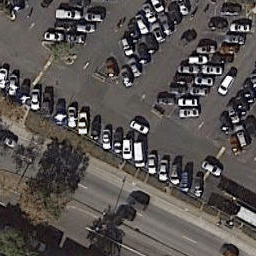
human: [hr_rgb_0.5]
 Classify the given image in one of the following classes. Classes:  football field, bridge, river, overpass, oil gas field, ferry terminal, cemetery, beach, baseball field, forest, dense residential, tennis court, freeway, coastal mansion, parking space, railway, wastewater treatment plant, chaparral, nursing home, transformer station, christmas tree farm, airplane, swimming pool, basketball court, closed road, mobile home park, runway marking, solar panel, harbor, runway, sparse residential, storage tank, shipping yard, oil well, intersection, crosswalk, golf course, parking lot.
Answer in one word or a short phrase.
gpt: parking lot